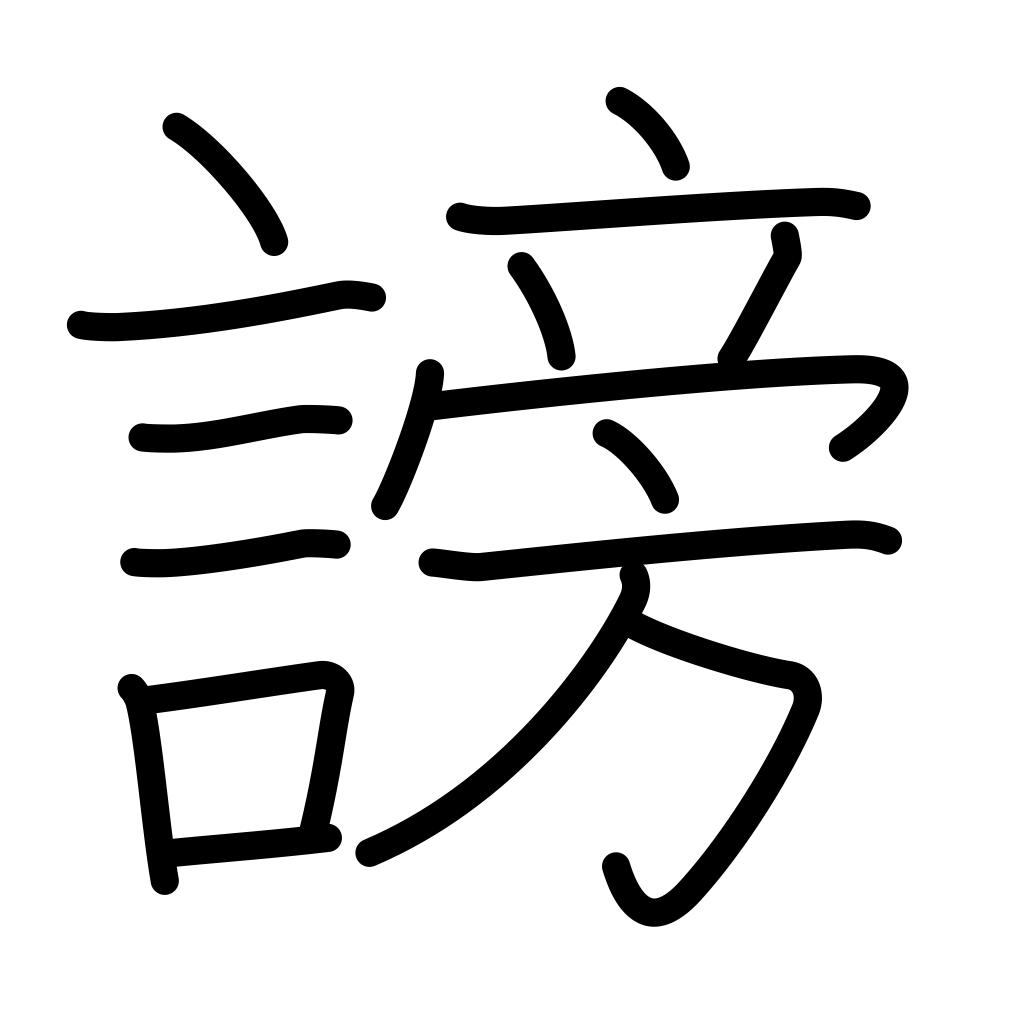
Meaning: slander, disparage, censure, criticize